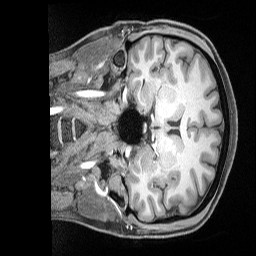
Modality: T1w
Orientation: coronal
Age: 27
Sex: female
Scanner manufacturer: siemens
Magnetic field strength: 3 T
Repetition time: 2.17 s
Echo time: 0.00169 s